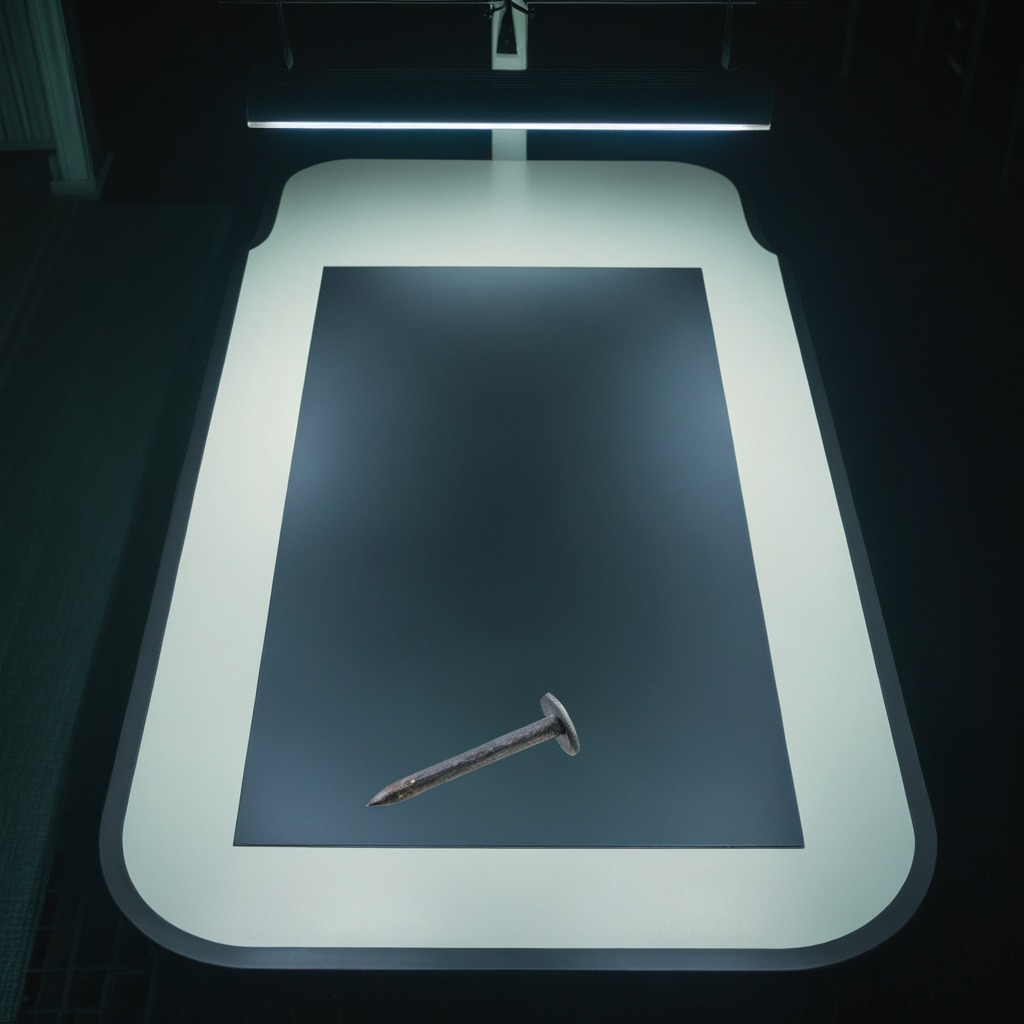
An iron nail is lying on the clean empty table in a railway signal maintenance room.